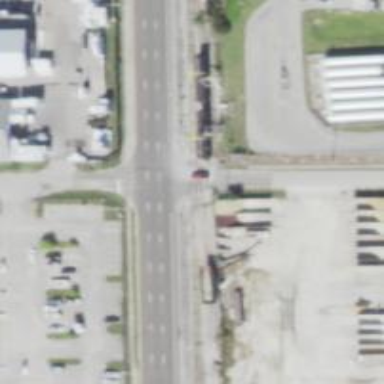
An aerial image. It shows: Rail spur service.